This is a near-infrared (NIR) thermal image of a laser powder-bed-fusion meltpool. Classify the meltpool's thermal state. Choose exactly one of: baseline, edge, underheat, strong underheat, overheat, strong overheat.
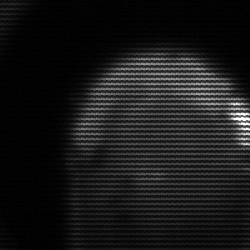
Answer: edge